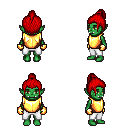
a pixel art fantasy rpg character, female body template, orc, green skin, gold chest armor, white pants, red short topknot hairstyle, gold gloves, four views (front, back, left, right), 2x2 character sprite sheet, small pixel art, hard edges, no anti-aliasing